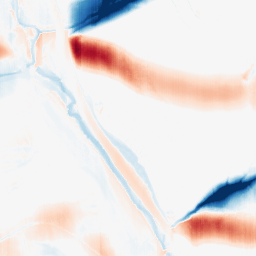
Category: morphological
Decomposition family: morphological_ellipse
Decomposition parameters: operation: average
width: 50
height: 5
Upsampling method: fft_zeropad
Upsampling parameters: scale: 4
Upsampling scale: 4